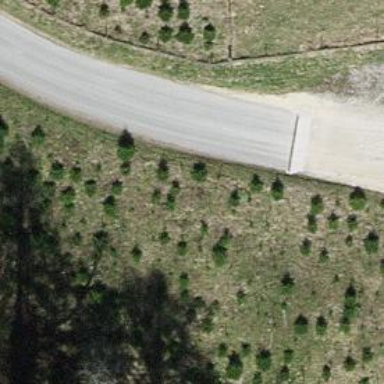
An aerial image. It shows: Unpaved track with grade2 tracktype.